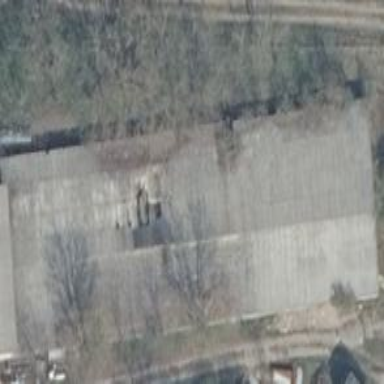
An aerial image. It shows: Ruins of building.